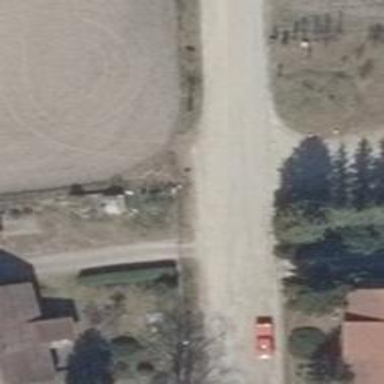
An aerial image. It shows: Residential road.